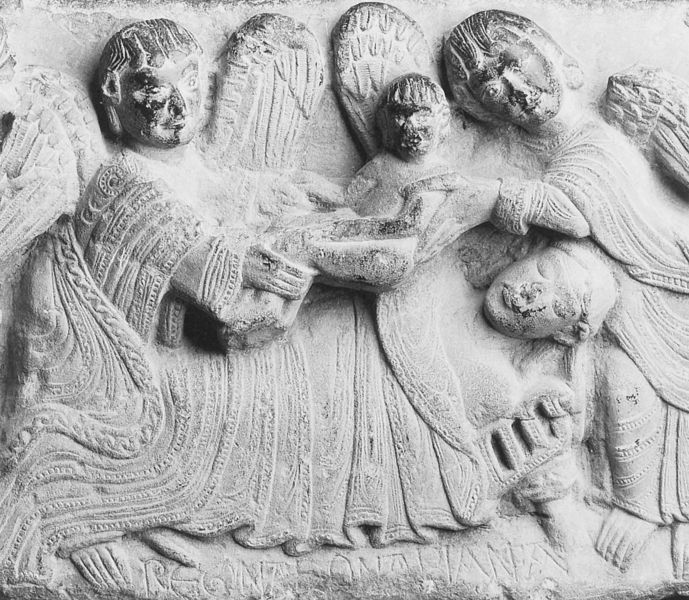
Titel: Sarkophagdeckel der Dona Blanca
Institution: Nájera, Kirche der Santa Maria la Real
Schlagwörter: flügel, fuß, mann, weiß, frankreich, frisur, haar, kleider, köpfe, marmor, mund, nase, schwarz, blick, augen, falten, federn, gesicht, schale, stein, tod, tot, toter, hände, kirche, gewand, decke, gewänder, kind, locken, engel, putto, relief, schrift, liegen, schlafen, fassade, giebel, französisch, nasen, inschrift, faltenwurf, laken, liegend, vier, gefäß, krank, schwarzweiß, tote, mäntel, salbung, gestorben, sandstein, christus, grab, totenbett, kranker, romanik, heiliger, putten, maria, römisch, grabmal, giessen, tympanon, latein, grablege, engek, 3, fassad, vier engel, sandsatein